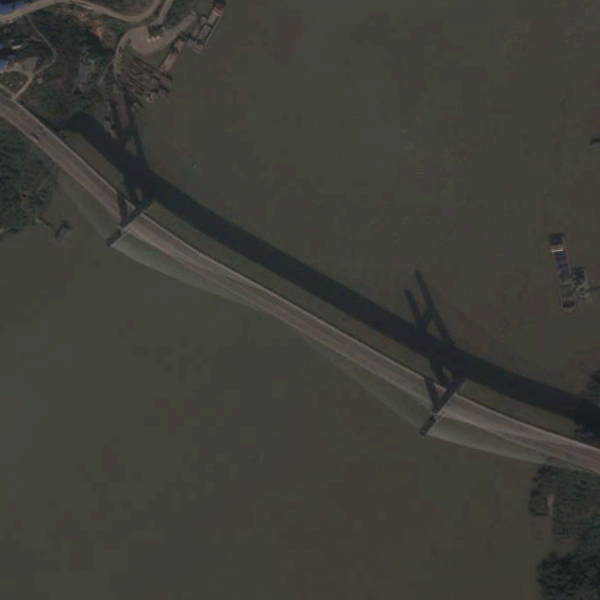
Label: Bridge